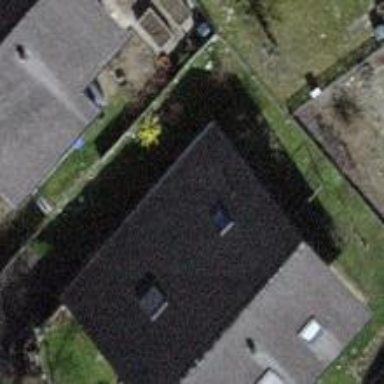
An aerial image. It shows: Building with tiled roof.